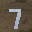
Label: 7